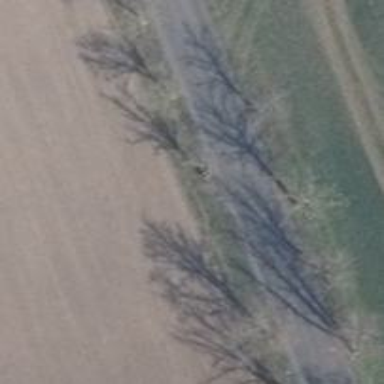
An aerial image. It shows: Row of trees in natural setting.